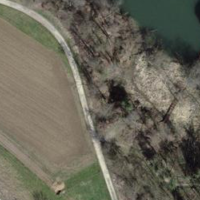
EUNIS habitat code: 52
Species observed at this site:
Urtica dioica